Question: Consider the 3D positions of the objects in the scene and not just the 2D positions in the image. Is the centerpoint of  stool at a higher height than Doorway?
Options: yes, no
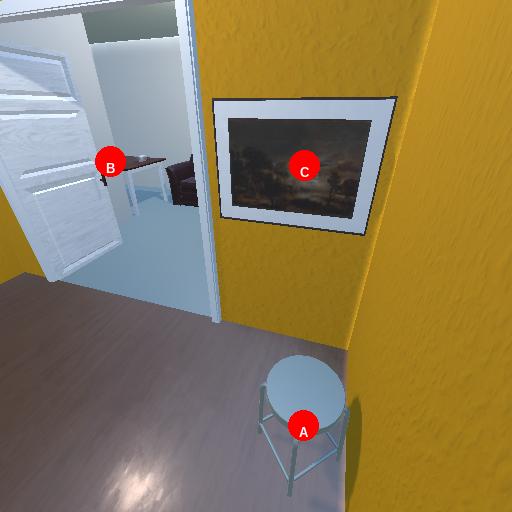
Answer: yes